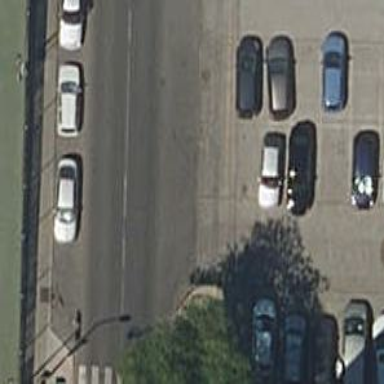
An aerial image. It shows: Road serving as parking aisle.